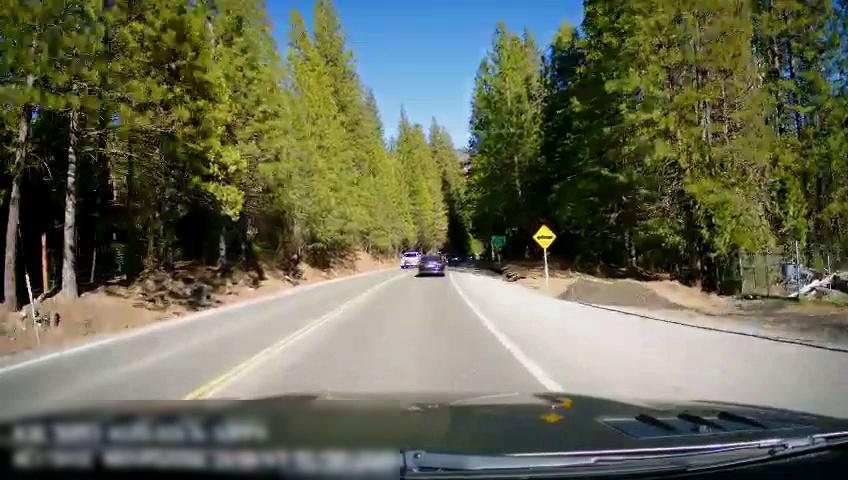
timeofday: Day
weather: Sunny
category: Drivable Space
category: Vehicles | Truck
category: Vehicles | Car
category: Vehicles | Car
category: Lanes | Opposite Lane
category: Lanes | Opposite Lane
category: Lanes | Current Lane
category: Lanes | Current Lane
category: Traffic | Signs
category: Traffic | Signs